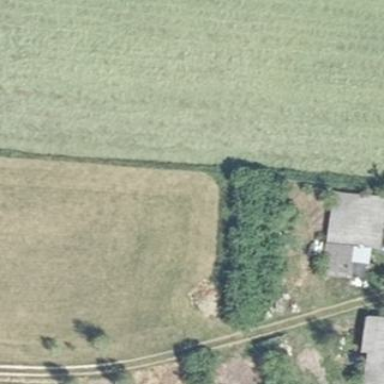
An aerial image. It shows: Farmyard area.